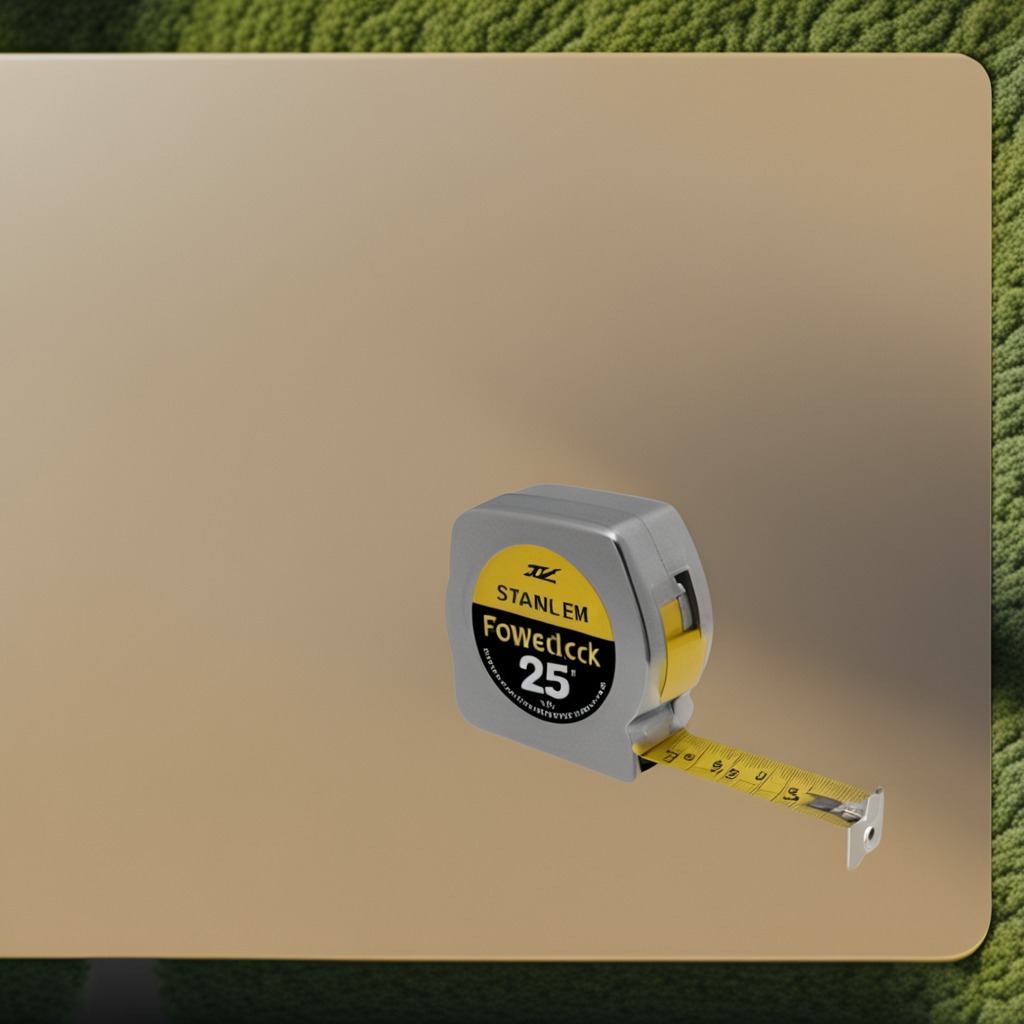
A measuring tape lies on a clean utility table in a temporary outdoor tool station afternoon light present textured surface.